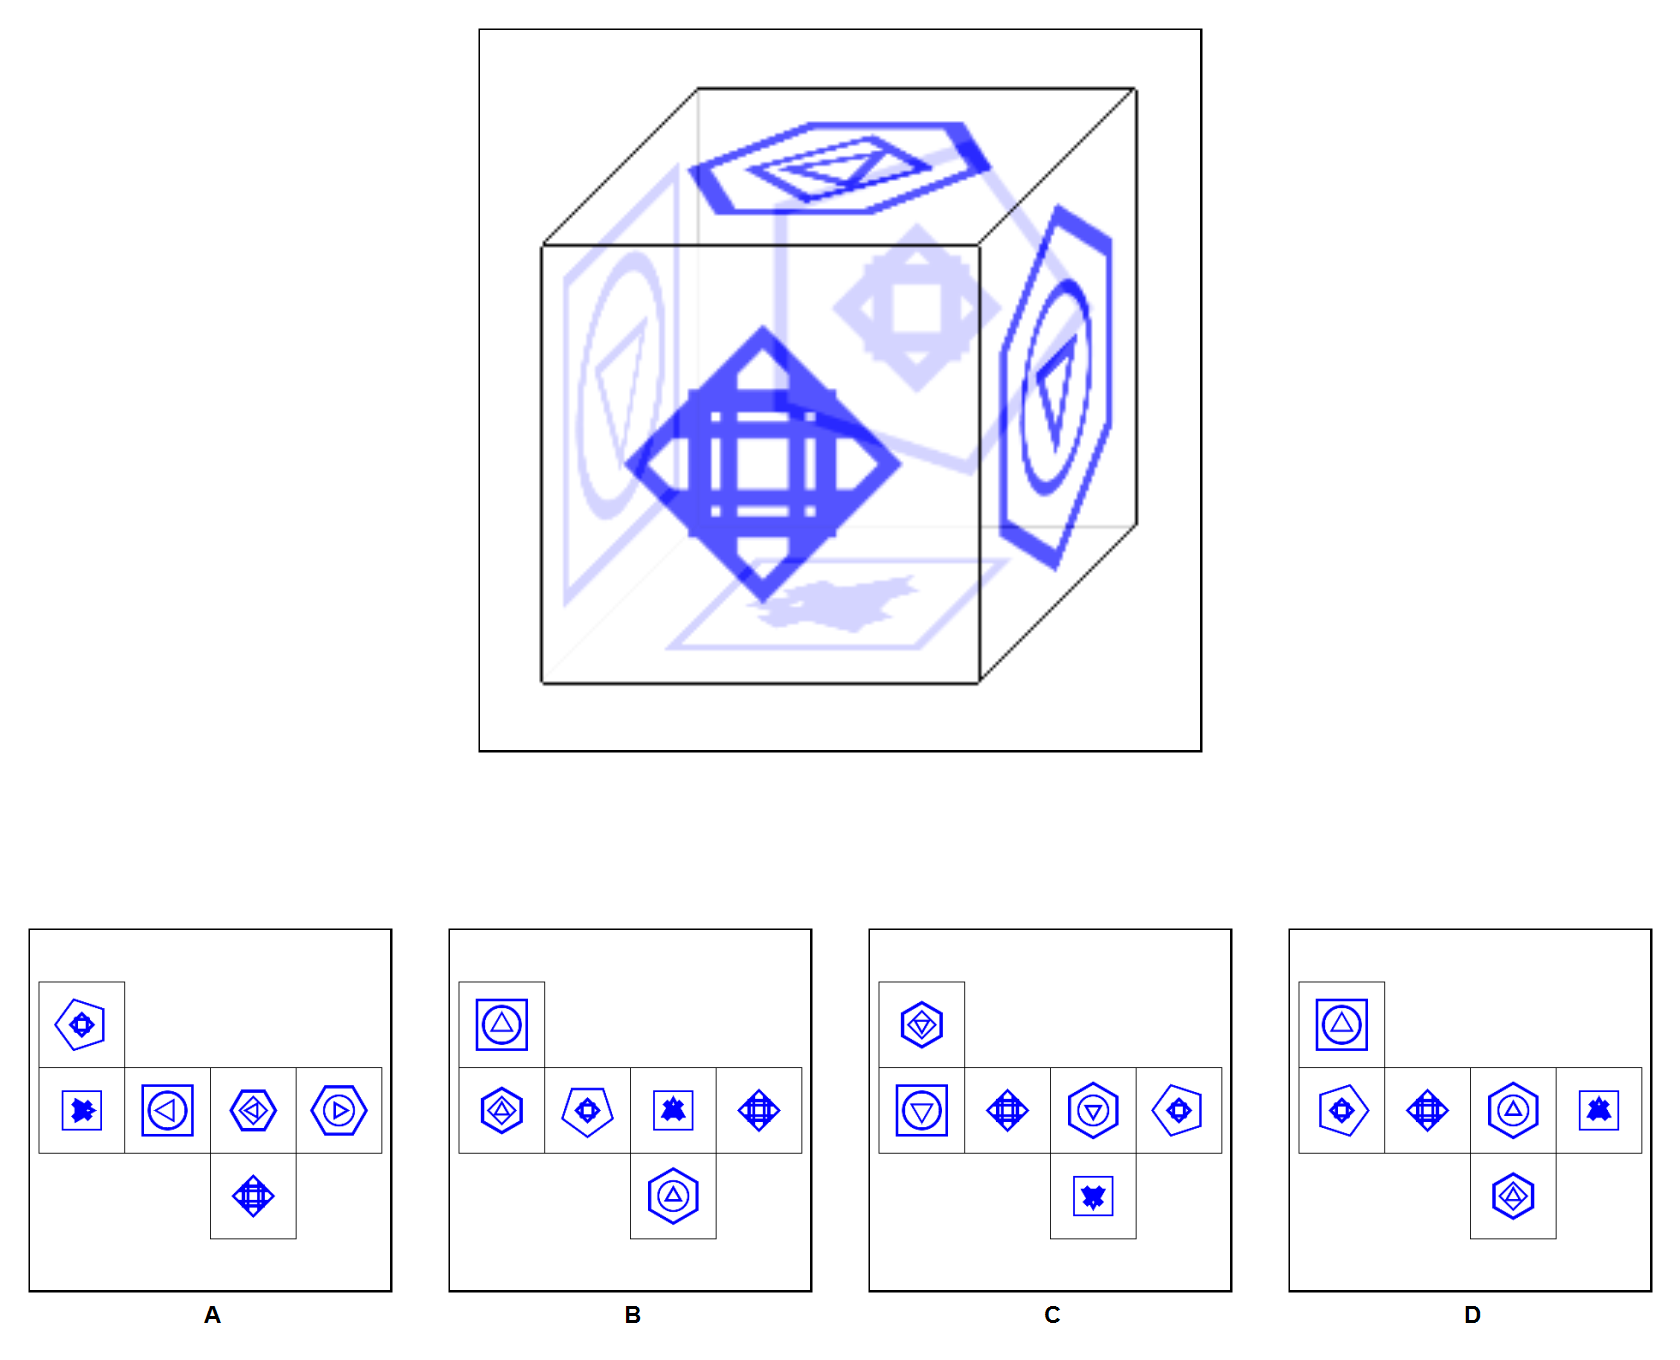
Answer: D